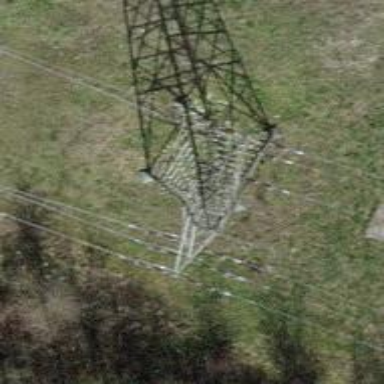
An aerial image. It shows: Power line in the image.